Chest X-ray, PA view. Patient: 61 years old, sex F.
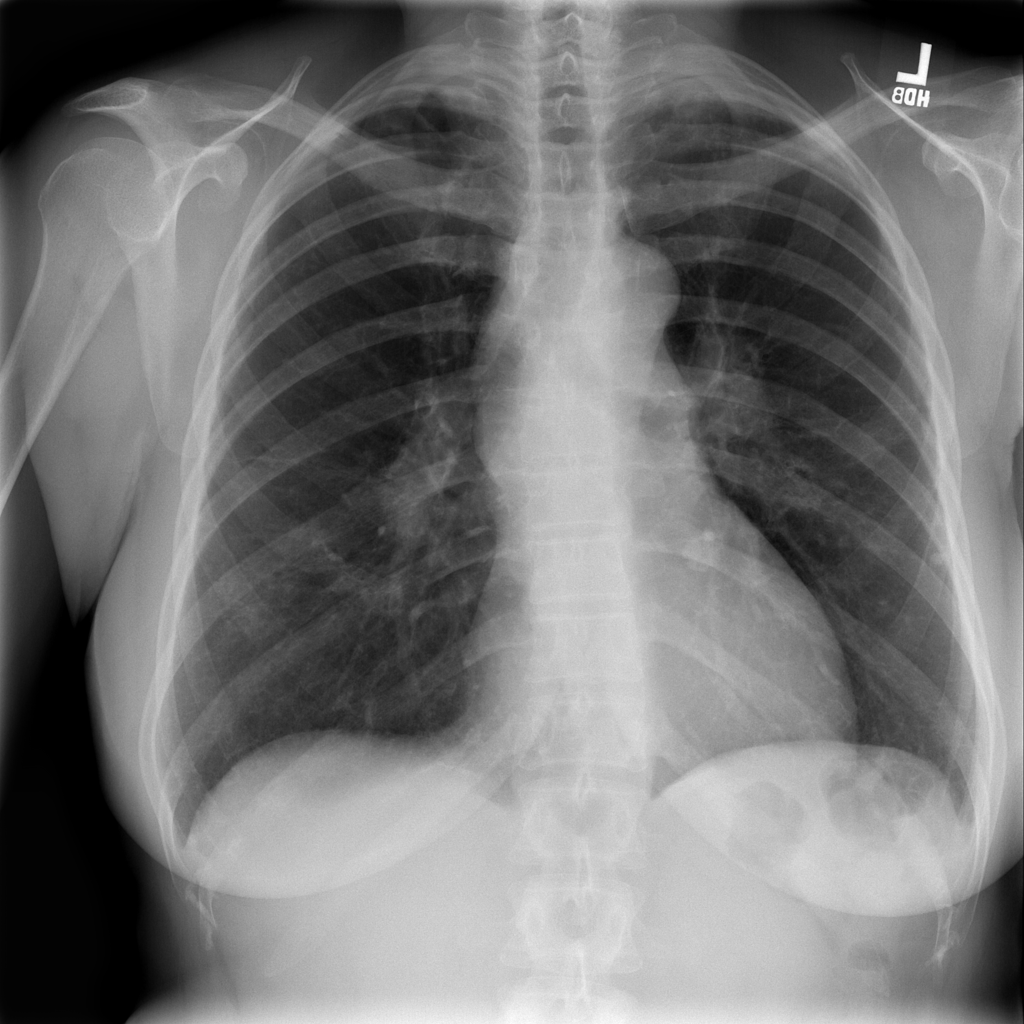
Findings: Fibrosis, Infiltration